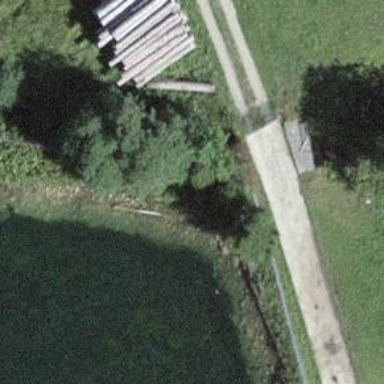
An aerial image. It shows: Culvert tunnel.